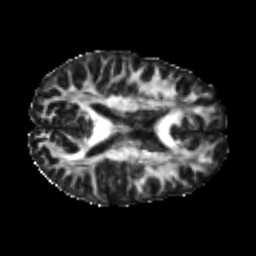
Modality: FA
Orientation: axial
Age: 20
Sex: male
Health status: healthy
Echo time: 0.074 s